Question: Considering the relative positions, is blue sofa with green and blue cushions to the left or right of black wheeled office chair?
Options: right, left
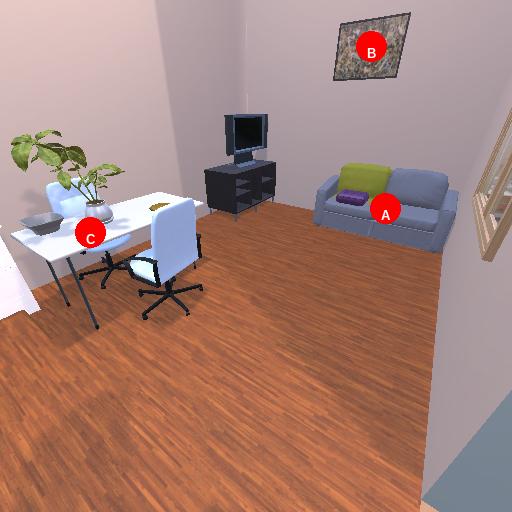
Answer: right